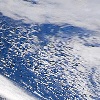
Label: cloud